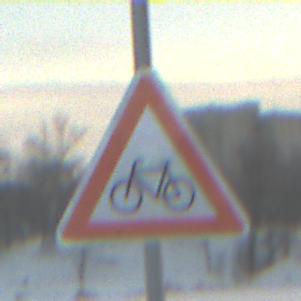
Verkehrszeichen: RadverkehrRechts
Umgebung: Outdoor, Nature
Tageszeit: SunriseSunset
Wetter: PartlyCloudy
Licht: Natural
Jahreszeit: NotSpecified
Kontrast: LowContrast